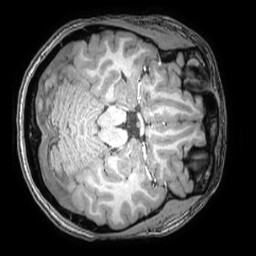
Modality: T1w
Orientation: axial
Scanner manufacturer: philips
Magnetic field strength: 3 T
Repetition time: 0.008 s
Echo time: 0.0035 s